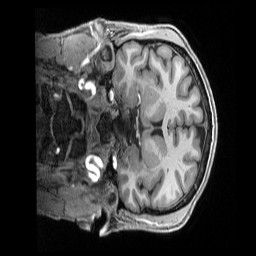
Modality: T1w
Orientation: coronal
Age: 36
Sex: male
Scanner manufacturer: siemens
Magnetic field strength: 3 T
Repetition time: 2.5 s
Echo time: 0.00296 s